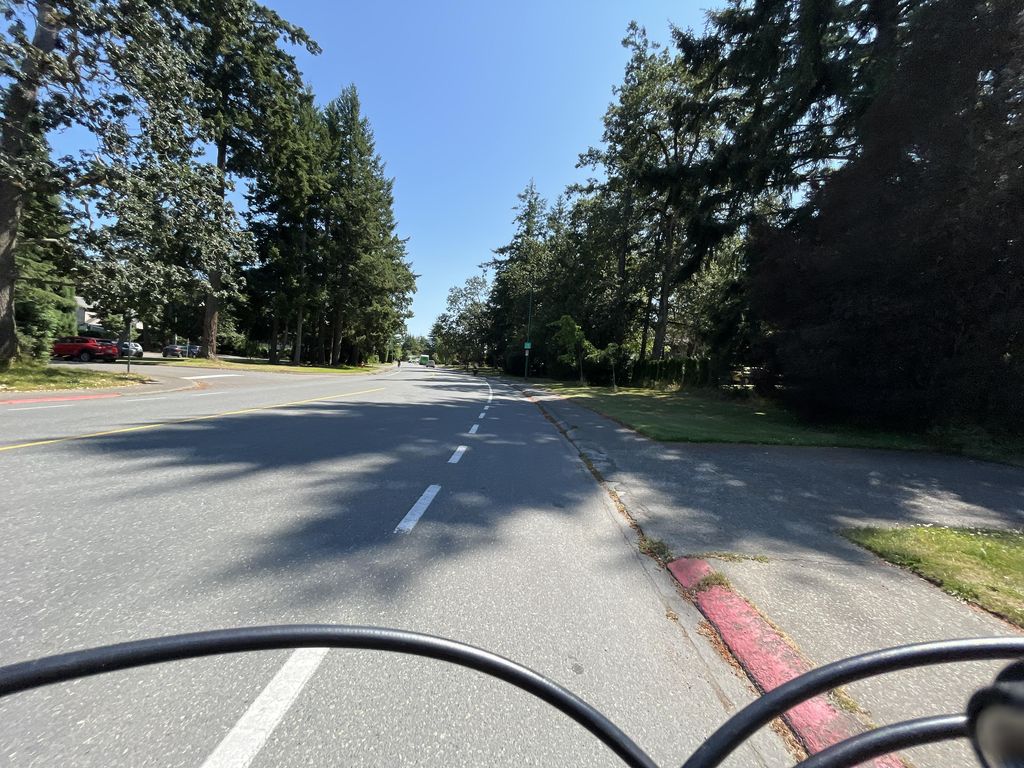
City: victoria